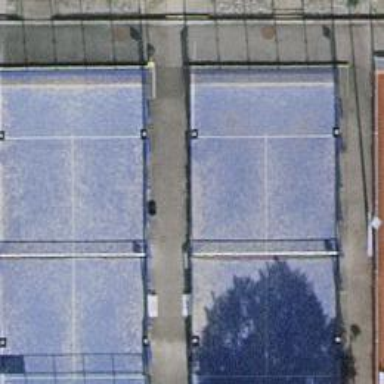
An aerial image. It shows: Tennis court on the leisure land pitch.